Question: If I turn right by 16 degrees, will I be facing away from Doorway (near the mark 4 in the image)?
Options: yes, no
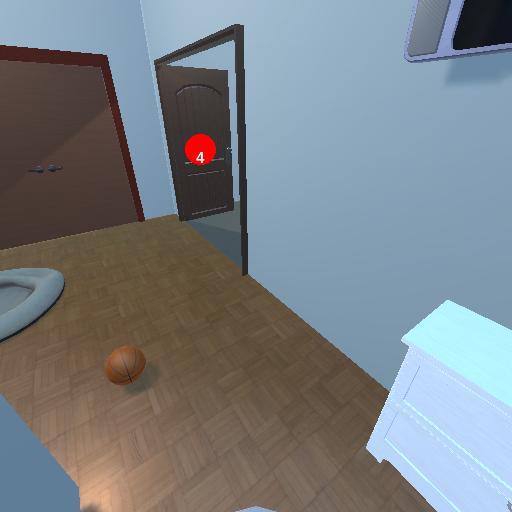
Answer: yes